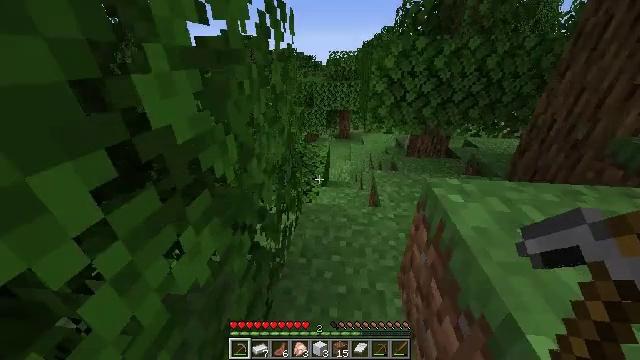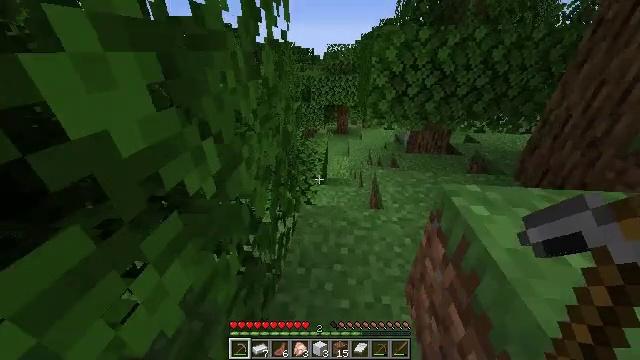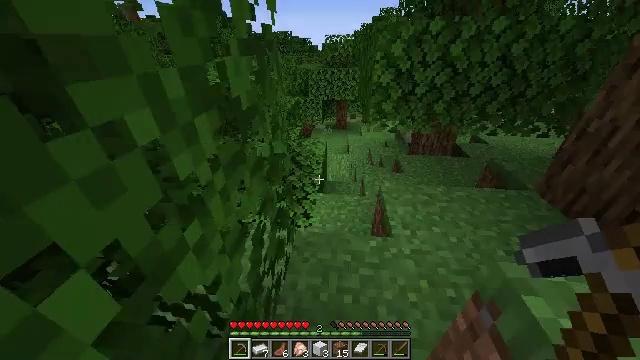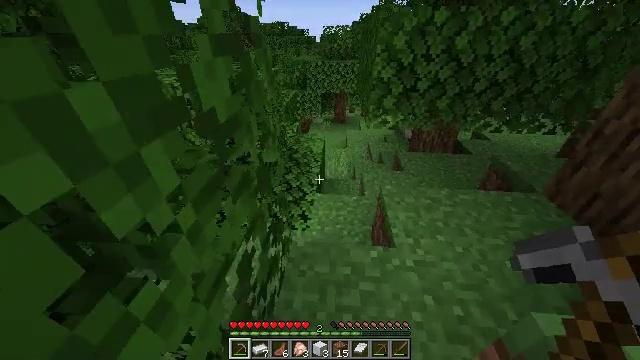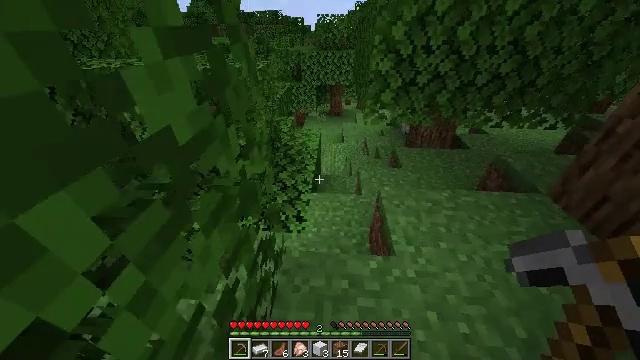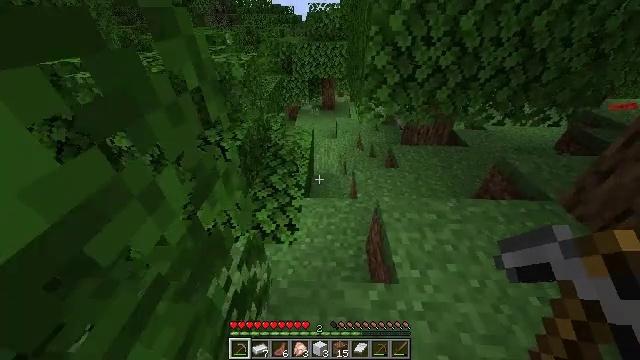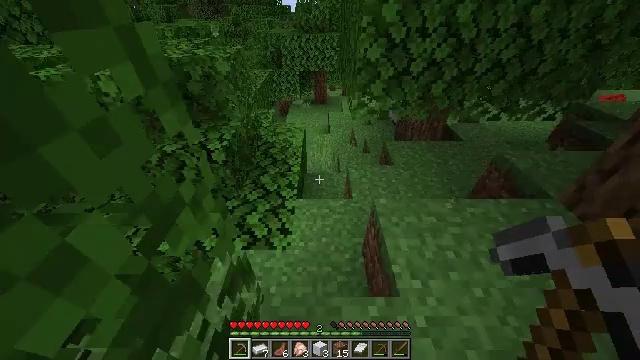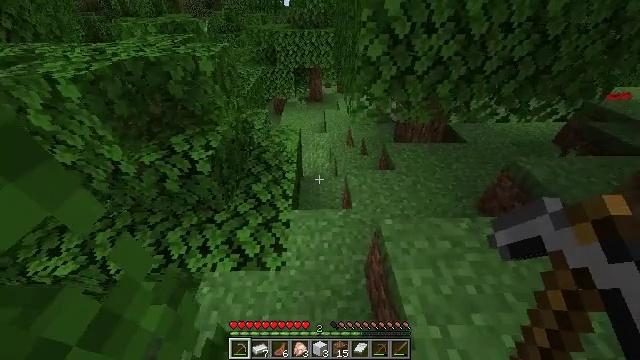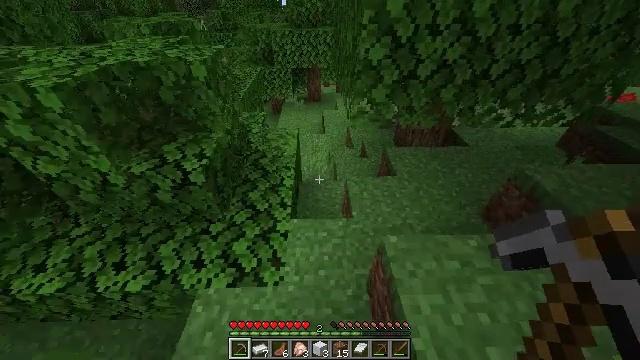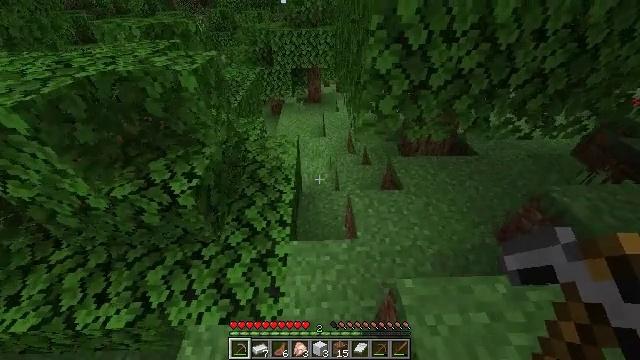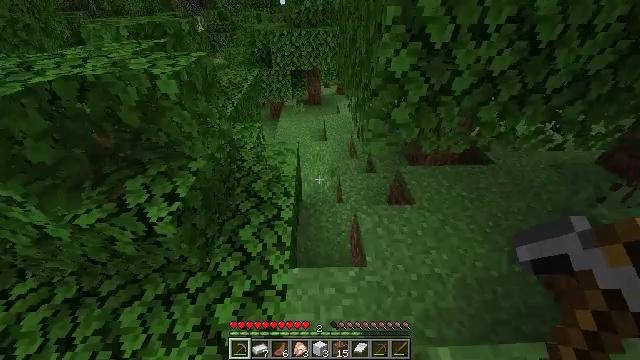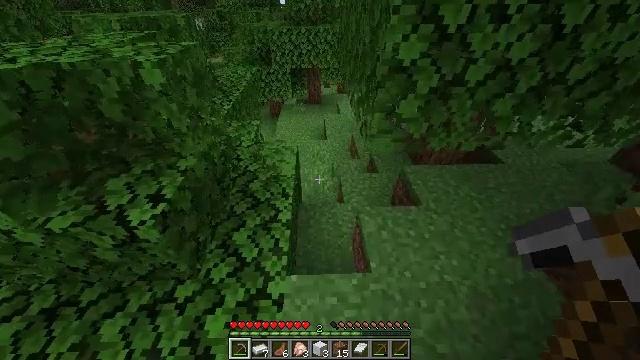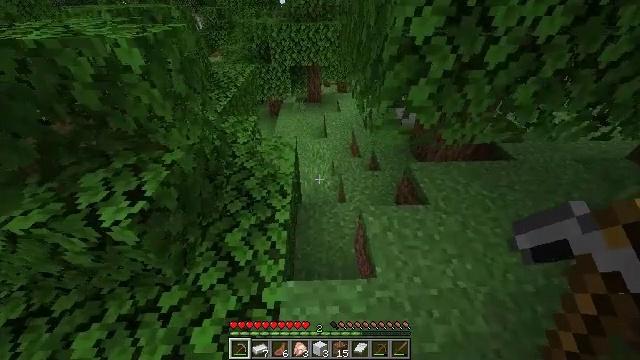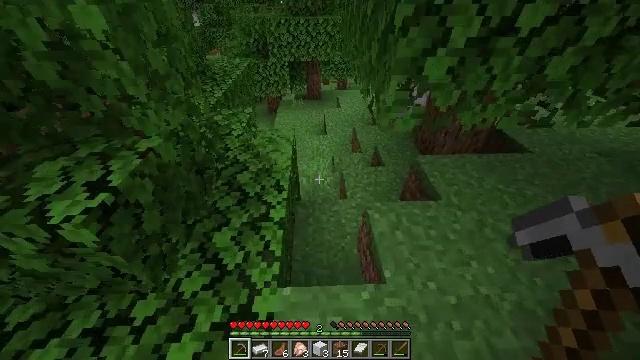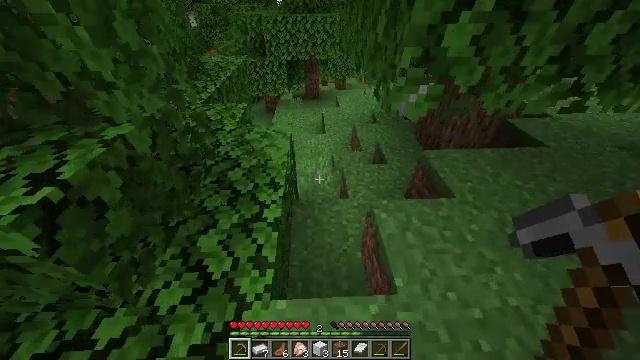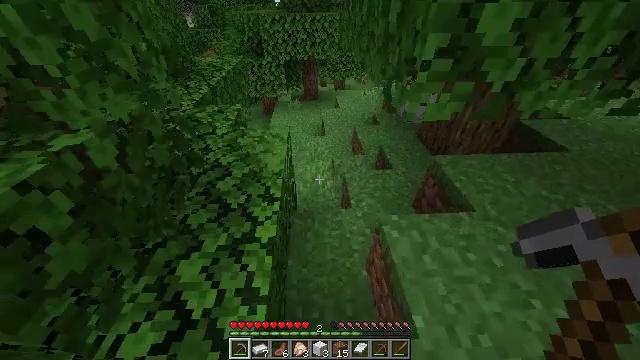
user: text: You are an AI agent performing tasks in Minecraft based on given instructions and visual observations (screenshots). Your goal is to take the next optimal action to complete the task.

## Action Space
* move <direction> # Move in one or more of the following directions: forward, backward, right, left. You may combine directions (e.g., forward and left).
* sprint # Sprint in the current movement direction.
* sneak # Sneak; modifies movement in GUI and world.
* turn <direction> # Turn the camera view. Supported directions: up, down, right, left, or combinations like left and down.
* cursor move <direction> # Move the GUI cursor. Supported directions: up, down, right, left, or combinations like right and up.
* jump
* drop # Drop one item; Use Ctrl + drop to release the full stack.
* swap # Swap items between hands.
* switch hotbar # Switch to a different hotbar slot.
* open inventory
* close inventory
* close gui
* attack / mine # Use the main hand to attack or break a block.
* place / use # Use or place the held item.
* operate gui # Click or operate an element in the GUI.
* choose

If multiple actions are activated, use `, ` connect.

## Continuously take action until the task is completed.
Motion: motion action
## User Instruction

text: Reclaim the chest into your inventory.
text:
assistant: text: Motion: move forward, turn down
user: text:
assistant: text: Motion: move forward, turn down
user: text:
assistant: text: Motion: move forward, turn down
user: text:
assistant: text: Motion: move forward, turn right and down
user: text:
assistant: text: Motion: move forward, turn right and down
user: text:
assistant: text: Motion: move forward, turn right and down
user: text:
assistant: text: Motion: move forward, turn right
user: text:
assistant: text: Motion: move forward
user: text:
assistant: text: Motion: move forward
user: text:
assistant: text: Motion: move forward
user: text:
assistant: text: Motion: move forward
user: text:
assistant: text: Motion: move forward
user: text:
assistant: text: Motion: move forward
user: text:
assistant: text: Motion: move forward
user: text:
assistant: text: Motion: move forward
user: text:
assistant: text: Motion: move forward
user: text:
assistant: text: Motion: move forward, turn up
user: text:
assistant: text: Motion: move forward
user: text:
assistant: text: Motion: move forward, turn up
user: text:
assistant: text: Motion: move forward
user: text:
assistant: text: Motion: move forward
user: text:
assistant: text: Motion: move forward
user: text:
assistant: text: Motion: move forward
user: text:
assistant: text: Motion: move forward
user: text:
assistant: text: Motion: move forward
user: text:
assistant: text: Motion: move forward
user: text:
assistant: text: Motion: move forward, turn up
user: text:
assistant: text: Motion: move forward, turn up
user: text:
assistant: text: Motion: move forward, turn up
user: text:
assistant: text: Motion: move forward, turn up